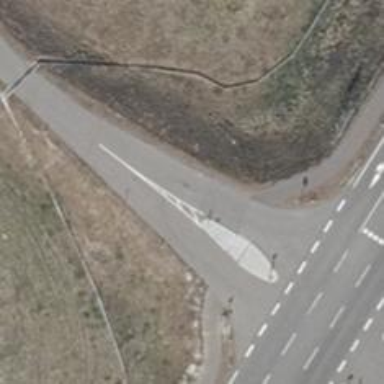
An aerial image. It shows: Unclassified road with asphalt surface and embankment.